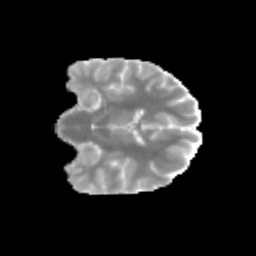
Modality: MD
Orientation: coronal
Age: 13
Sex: female
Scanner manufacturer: siemens
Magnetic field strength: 3 T
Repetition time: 3.8 s
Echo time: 0.07 s